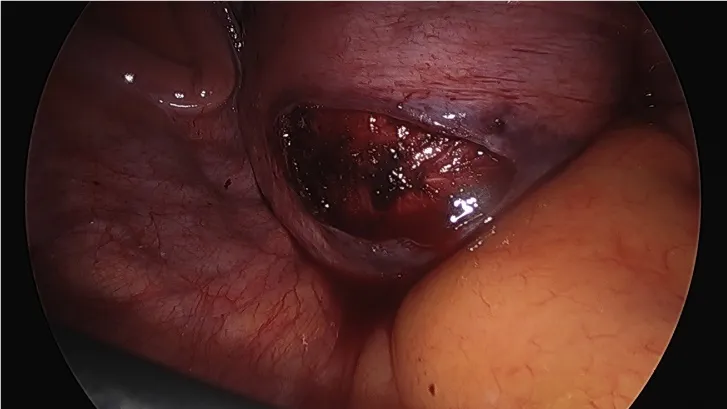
View of the posterior cervical wall after the preparation.
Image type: medical_photograph (other_medical_photograph)